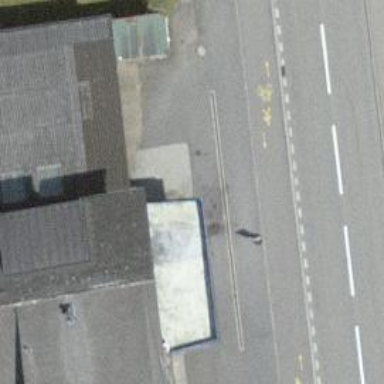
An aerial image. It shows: Fuel station.